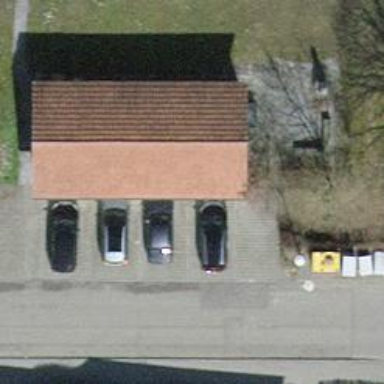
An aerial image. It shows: Group of garages.